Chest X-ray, PA view. Patient: 35 years old, sex F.
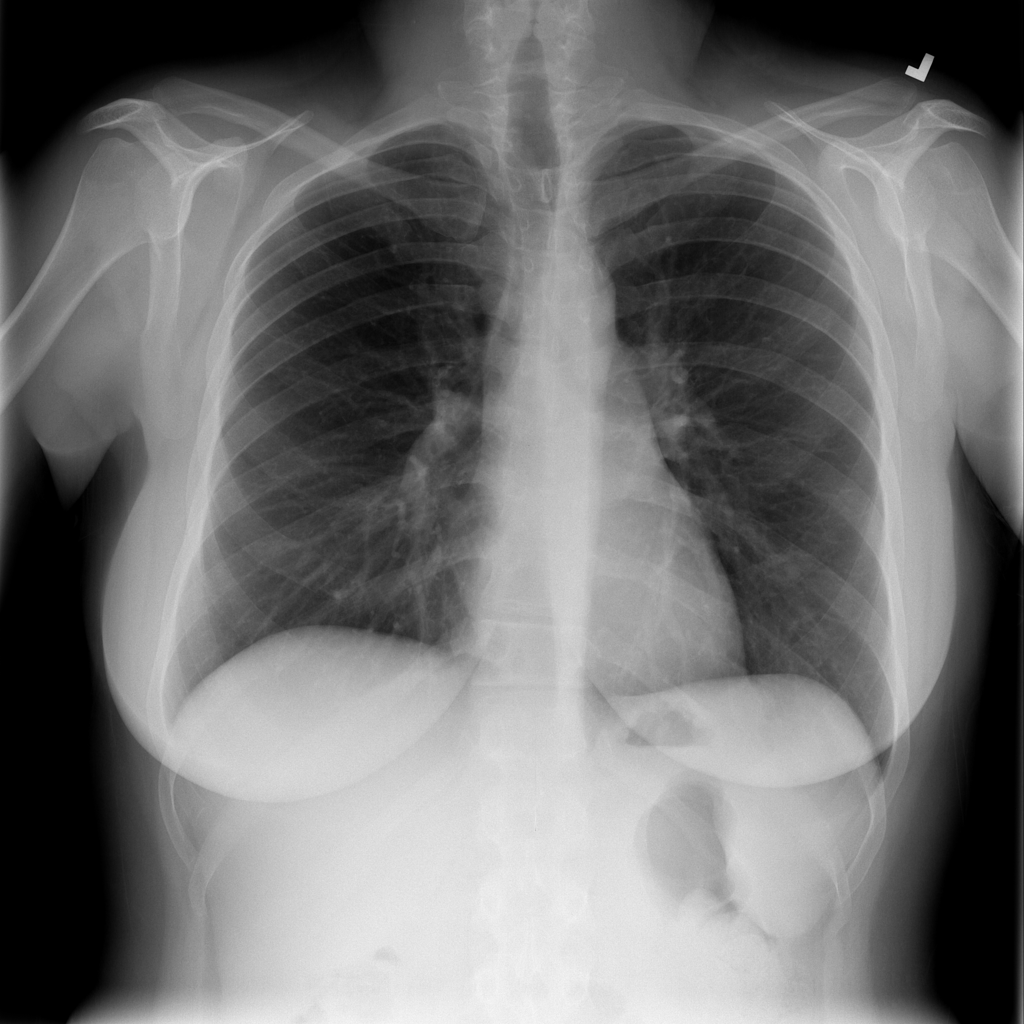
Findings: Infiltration